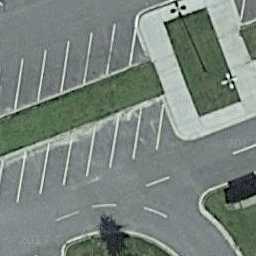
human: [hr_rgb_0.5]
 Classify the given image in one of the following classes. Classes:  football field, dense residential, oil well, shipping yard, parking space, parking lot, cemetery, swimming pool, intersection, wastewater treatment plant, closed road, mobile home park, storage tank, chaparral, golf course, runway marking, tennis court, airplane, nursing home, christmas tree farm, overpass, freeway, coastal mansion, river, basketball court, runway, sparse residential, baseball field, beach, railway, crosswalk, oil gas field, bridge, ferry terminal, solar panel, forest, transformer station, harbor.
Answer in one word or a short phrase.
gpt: parking space